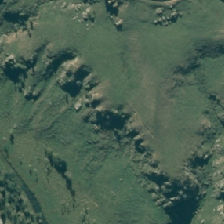
Land cover: indigenous_forest